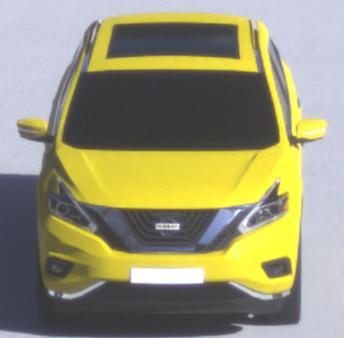
Make: Nissan
Model: Murano
Detailed model: Gen. 3 Z52
Model produced from: 2015
Doors: 5
Color: yellow
Road condition: dry road
Daytime: morning or afternoon
Contrast: high contrast